Question: I want to draw the Shape as in the image. I have drawn half circle using Arc Segment, Now I want to draw Quarter circle, or A Sector, But I am unable to draw it.
I used this code to draw Arc, I tried to change the size, and the angle is also not working.
What should I do to draw Quarter circle / Sector ?? Code I used to draw Arc is :
'''
PathFigure pthFigure1 = new PathFigure();
pthFigure1.StartPoint = new Point(50, 60);// starting cordinates of arcs
ArcSegment arcSeg1 = new ArcSegment();
arcSeg1.Point = new Point(100, 82); // ending cordinates of arcs
arcSeg1.Size = new Size(10, 10);
arcSeg1.IsLargeArc = false;
arcSeg1.SweepDirection = SweepDirection.Clockwise;
arcSeg1.RotationAngle = 90;
PathSegmentCollection myPathSegmentCollection1 = new PathSegmentCollection();
myPathSegmentCollection1.Add(arcSeg1);
pthFigure1.Segments = myPathSegmentCollection1;
PathFigureCollection pthFigureCollection1 = new PathFigureCollection();
pthFigureCollection1.Add(pthFigure1);
PathGeometry pthGeometry1 = new PathGeometry();
pthGeometry1.Figures = pthFigureCollection1;
System.Windows.Shapes.Path arcPath1 = new System.Windows.Shapes.Path();
arcPath1.Data = pthGeometry1;
arcPath1.Fill = new SolidColorBrush(Color.FromArgb(255, 255, 23, 0));
this.LayoutRoot.Children.Add(arcPath1);
'''
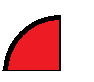
Answer: With minimum changes to your code ('/**/' signifies changed or added lines).
'''
PathFigure pthFigure1 = new PathFigure();
/**/ pthFigure1.StartPoint = new Point(0, 100);// starting cordinates of arcs
ArcSegment arcSeg1 = new ArcSegment();
/**/ arcSeg1.Point = new Point(100, 0); // ending cordinates of arcs
/**/ arcSeg1.Size = new Size(100, 100);
arcSeg1.IsLargeArc = false;
arcSeg1.SweepDirection = SweepDirection.Clockwise;
/**/ LineSegment lineSeg = new LineSegment();
/**/ lineSeg.Point = new Point(100,100);
PathSegmentCollection myPathSegmentCollection1 = new PathSegmentCollection();
myPathSegmentCollection1.Add(arcSeg1);
/**/ myPathSegmentCollection1.Add(lineSeg);
pthFigure1.Segments = myPathSegmentCollection1;
PathFigureCollection pthFigureCollection1 = new PathFigureCollection();
pthFigureCollection1.Add(pthFigure1);
...
'''
It seems that you missinterpret the meaning of 'ArcSegment.RotationAngle'.
The math of it: